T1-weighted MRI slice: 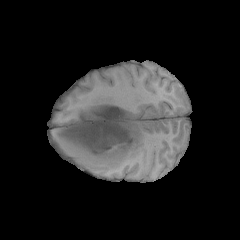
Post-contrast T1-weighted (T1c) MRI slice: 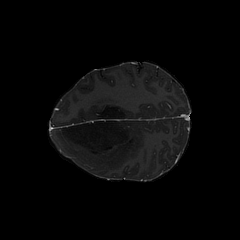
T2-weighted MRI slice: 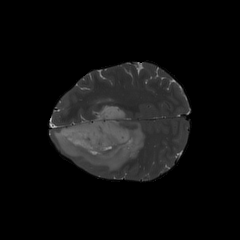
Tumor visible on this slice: yes